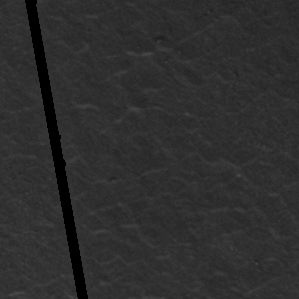
Label: frost